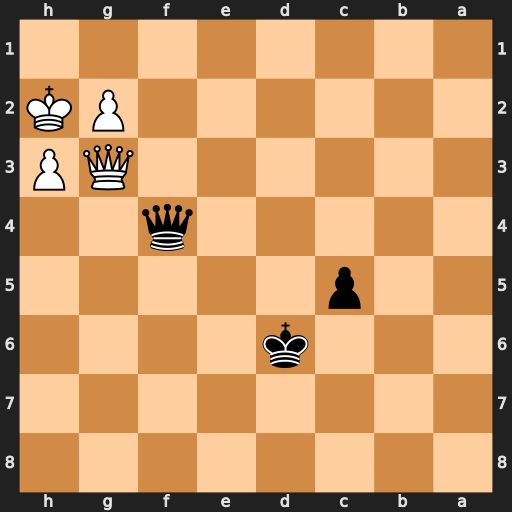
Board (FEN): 8/8/3k4/2p5/5q2/6QP/6PK/8
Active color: b
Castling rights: -
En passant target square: -
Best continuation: Ke5 Qxf4+ Kxf4 g3+ Ke4 Kg2 c4 Kf1 Kd3